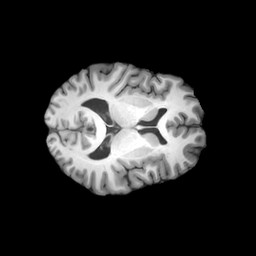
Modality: T1w
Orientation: axial